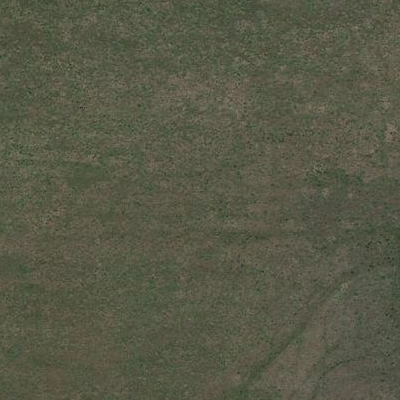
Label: aGrass